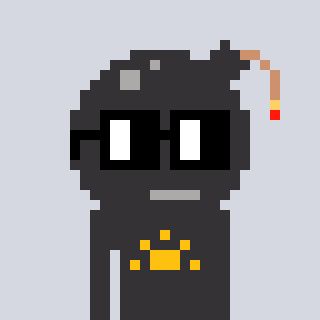
a pixel art character with square black glasses, a bomb-shaped head and a grayscale-colored body on a cool background